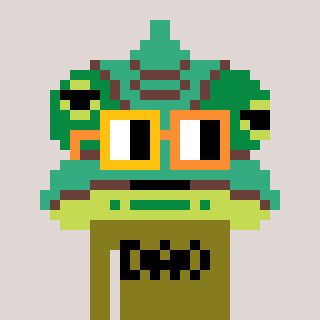
a pixel art character with square yellow and orange glasses, a chameleon-shaped head and a gunk-colored body on a warm background